Field crop: tomato
Growth stage: 2
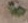
Species: solanum